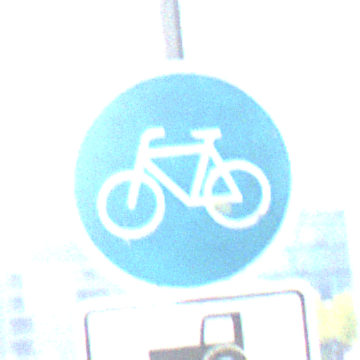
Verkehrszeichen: Radweg
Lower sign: MehrspurigeFahrzeugeFrei8
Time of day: MorningAfternoon
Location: Outdoor (Urban)
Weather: PartlyCloudy
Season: NotSpecified
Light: Natural